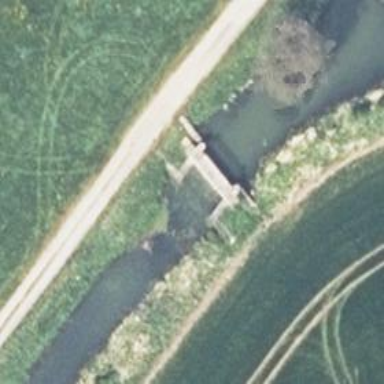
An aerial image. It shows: Weir in waterway.